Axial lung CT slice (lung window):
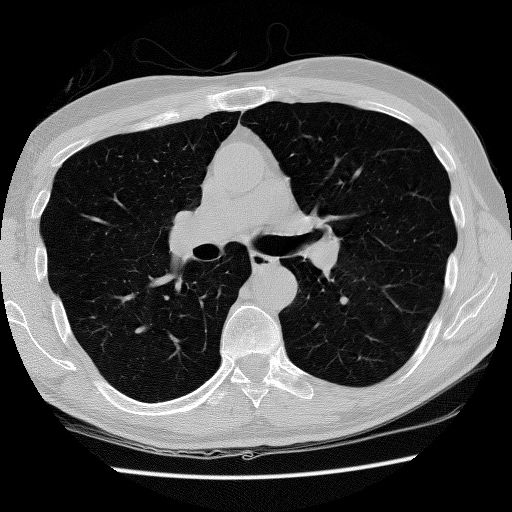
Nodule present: no